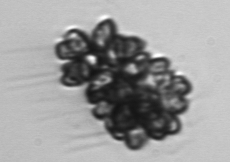
Label: Corymbellus